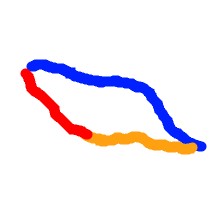
Shape: parallelogram